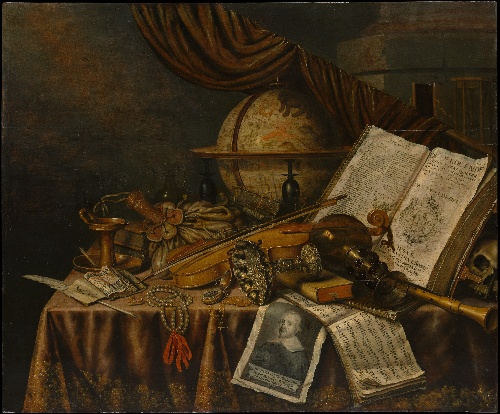
Title: Vanitas Still Life
Artist: Edwaert Collier
Artist bio: Dutch, Breda ca. 1640?–after 1707 London or Leiden
Date: 1662
Object type: Painting
Classification: Paintings
Medium: Oil on wood
Dimensions: 37 x 44 1/8 in. (94 x 112.1 cm)
Department: European Paintings
Credit line: Purchase, 1871
Accession year: 1871
Repository: Metropolitan Museum of Art, New York, NY
Tags: Books|Jewelry|Skulls|Music|Violins|Still Life|Globes